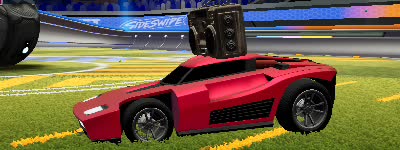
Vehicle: breakout